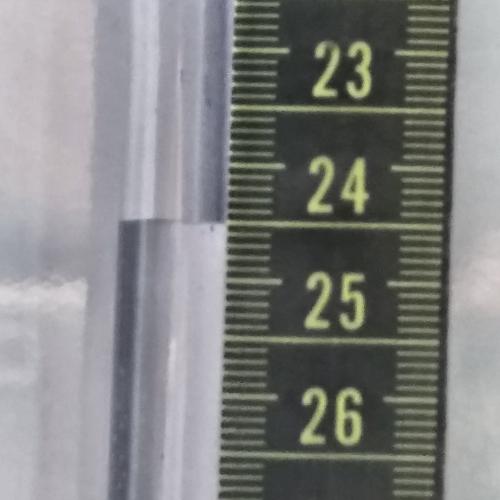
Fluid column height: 24.5 cm